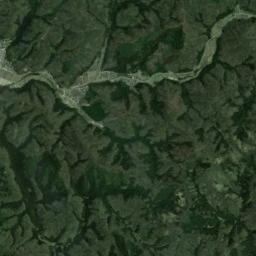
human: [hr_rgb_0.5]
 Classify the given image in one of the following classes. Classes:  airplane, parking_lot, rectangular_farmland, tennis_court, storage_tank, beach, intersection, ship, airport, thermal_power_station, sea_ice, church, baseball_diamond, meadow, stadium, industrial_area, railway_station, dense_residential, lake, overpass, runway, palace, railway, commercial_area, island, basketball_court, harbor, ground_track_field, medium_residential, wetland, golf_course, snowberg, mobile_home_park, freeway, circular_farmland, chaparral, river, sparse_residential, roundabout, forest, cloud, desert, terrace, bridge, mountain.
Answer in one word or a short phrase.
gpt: mountain